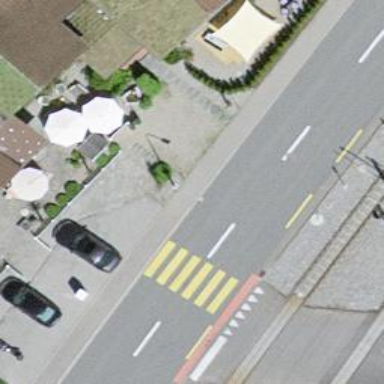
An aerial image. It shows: Marked zebra crossing with clear markings.